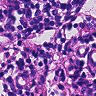
Metastatic tissue present: no